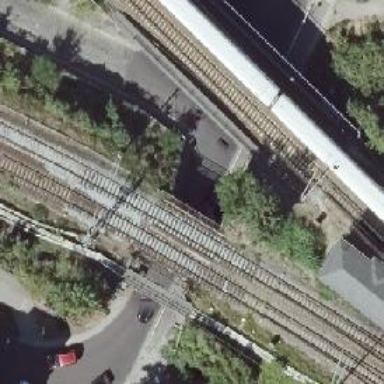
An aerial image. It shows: Bridge over electrified railway with contact line.